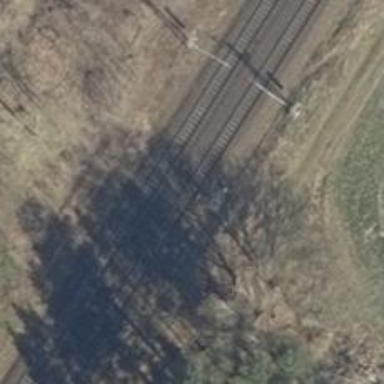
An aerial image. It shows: Railway signal.